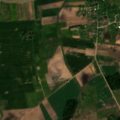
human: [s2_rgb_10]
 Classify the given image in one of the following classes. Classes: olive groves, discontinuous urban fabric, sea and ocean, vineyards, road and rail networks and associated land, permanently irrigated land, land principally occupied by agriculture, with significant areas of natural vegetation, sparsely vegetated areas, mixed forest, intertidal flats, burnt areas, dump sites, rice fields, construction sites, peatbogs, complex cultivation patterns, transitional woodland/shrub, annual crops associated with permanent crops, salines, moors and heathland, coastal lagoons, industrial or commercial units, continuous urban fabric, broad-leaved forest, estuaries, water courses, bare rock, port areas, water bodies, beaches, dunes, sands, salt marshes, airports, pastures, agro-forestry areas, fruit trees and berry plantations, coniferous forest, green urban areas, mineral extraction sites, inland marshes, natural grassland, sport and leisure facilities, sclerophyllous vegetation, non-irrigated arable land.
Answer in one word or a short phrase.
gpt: discontinuous urban fabric, non-irrigated arable land, complex cultivation patterns, mixed forest